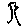
Label: tree